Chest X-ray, PA view. Patient: 52 years old, sex F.
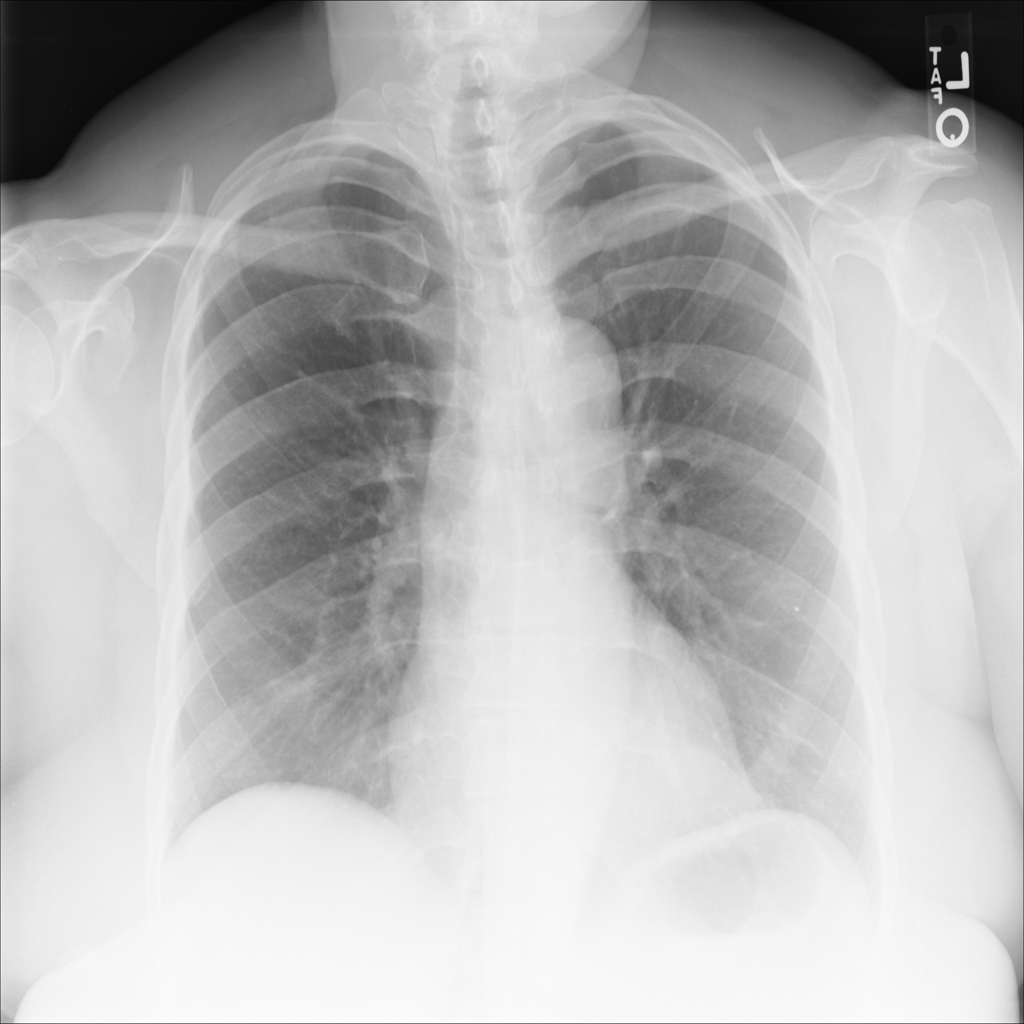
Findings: No Finding